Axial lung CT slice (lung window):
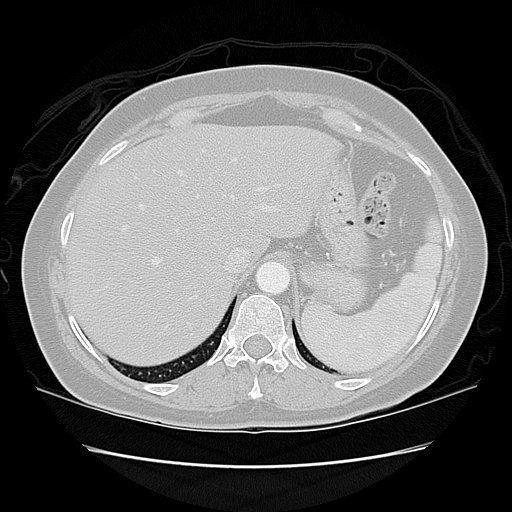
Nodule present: no